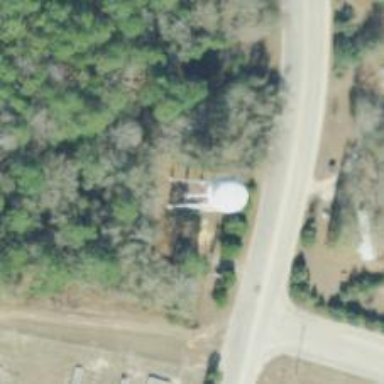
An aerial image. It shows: Water tower that is man-made.